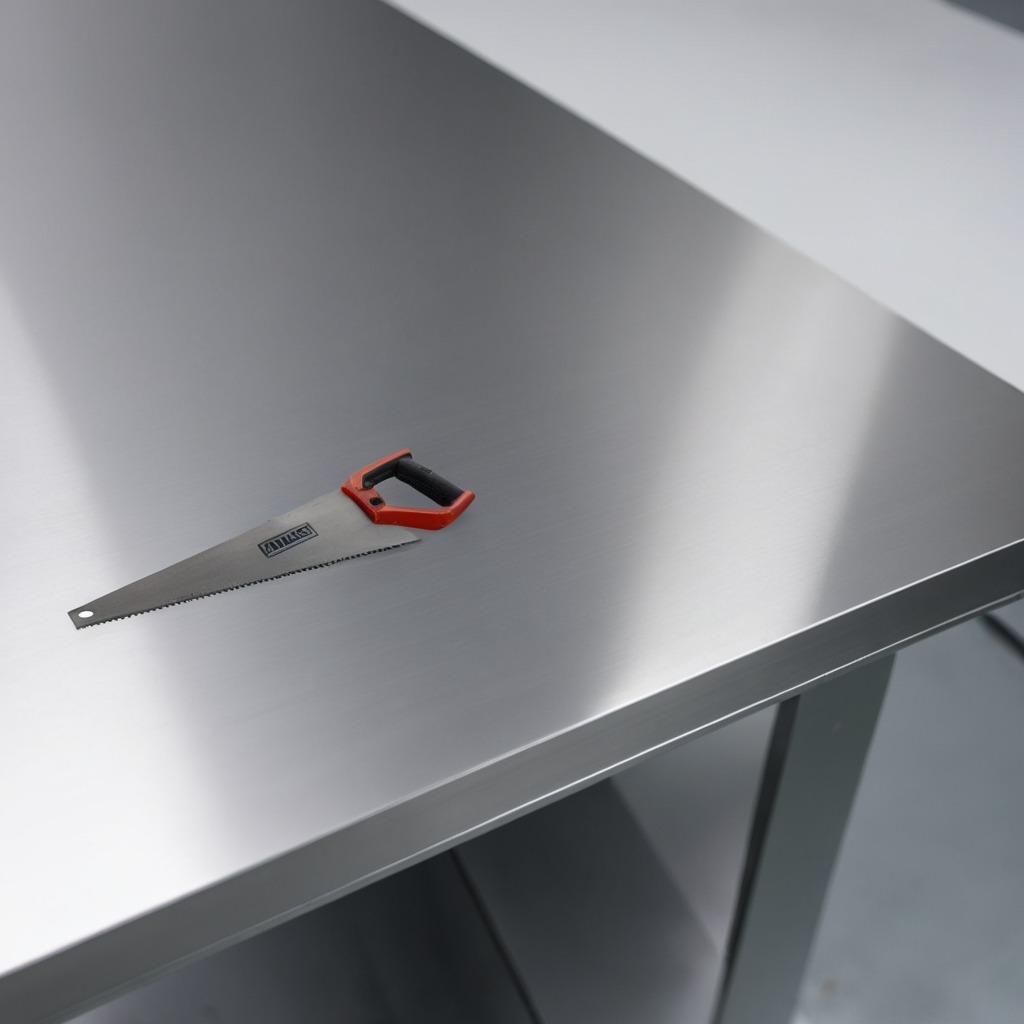
A handheld metal saw is lying on a stainless steel table in a high-end prototyping lab.